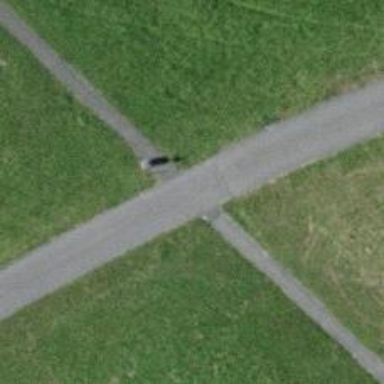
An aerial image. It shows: Unmarked crossing on the road.